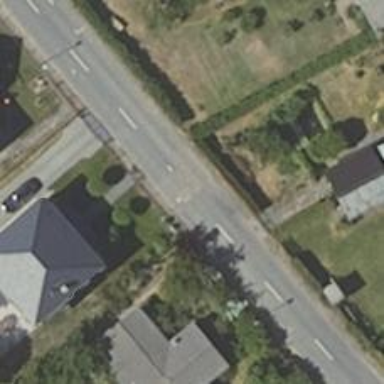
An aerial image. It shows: Bump for traffic calming.